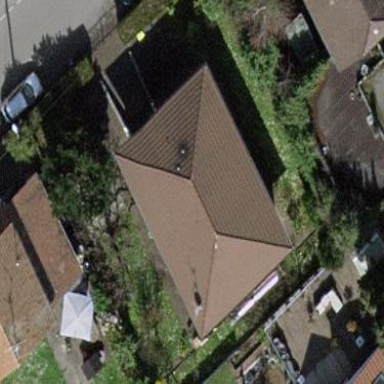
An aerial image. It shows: House with pyramidal roof shape.